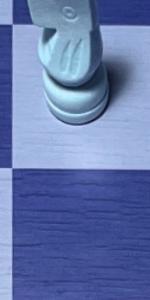
Label: Empty